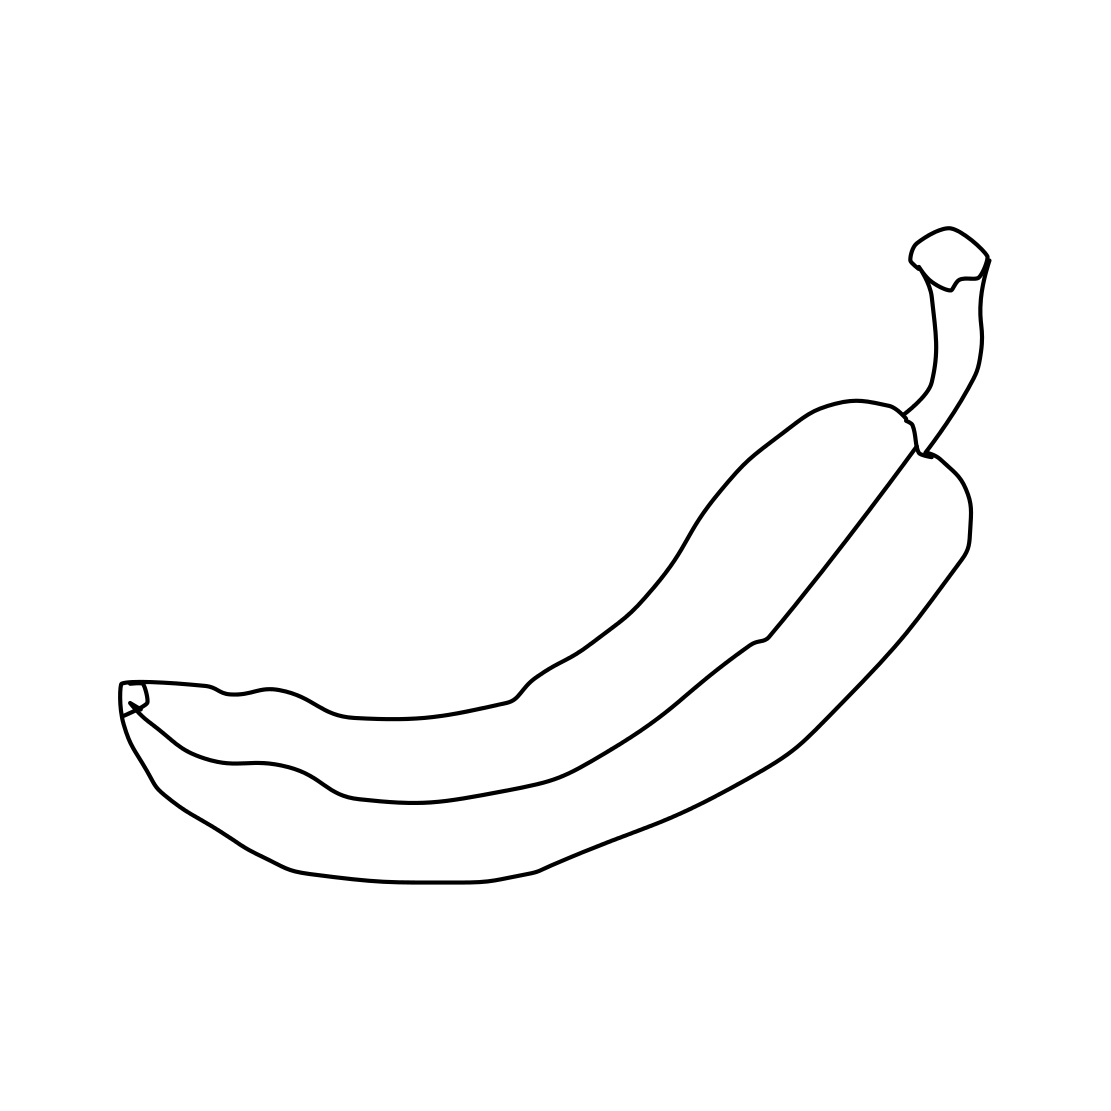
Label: banana